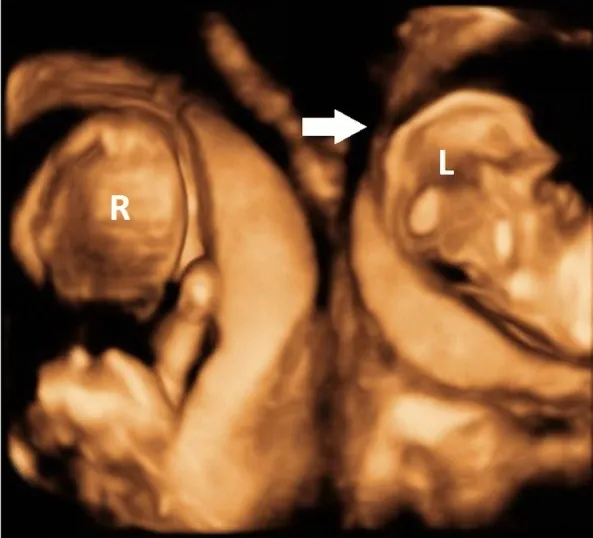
Three-dimensional ultrasound revealing the fetuses in the right (R) and left (L) horns. The thinned myometrial wall is indicated with the white arrow.
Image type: radiology (ct)